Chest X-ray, AP view. Patient: 35 years old, sex F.
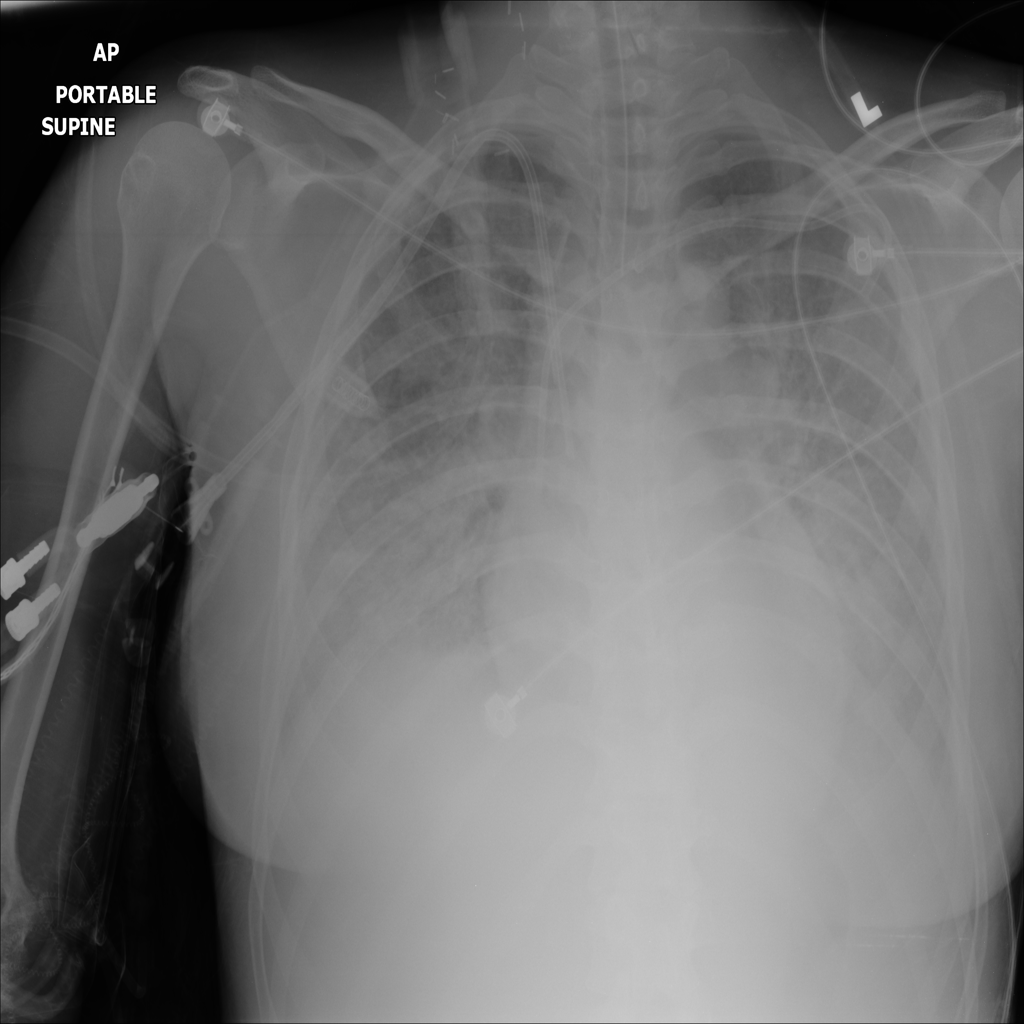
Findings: Edema, Nodule